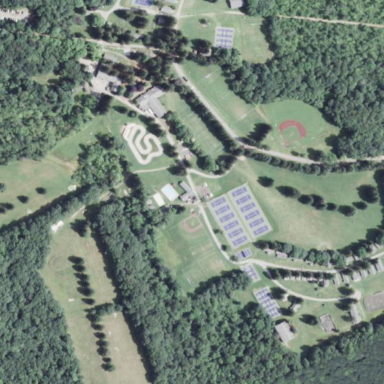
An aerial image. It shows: Summer camp set on leisure land.